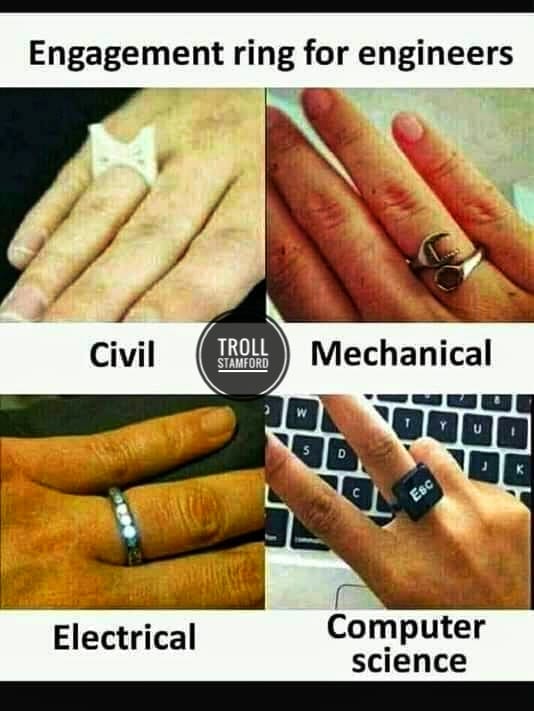
Caption: Engagement ring for engineers    Civil    Mechanical     Electrical     Computer Science
Label: non-hate